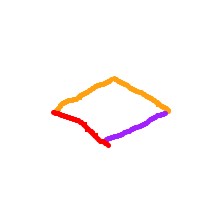
Shape: rhombus